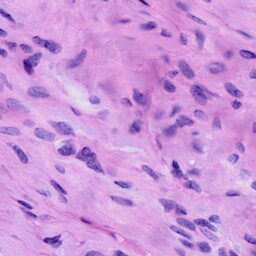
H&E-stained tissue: Cervix